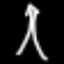
Label: The Eiffel Tower